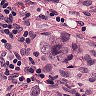
Metastatic tissue present: yes